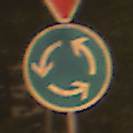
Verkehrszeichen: Kreisverkehr
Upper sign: VorfahrtGewaehren
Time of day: Night
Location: Outdoor (Urban)
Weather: Clear
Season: NotSpecified
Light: Artificial